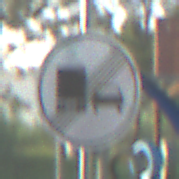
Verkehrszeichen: EndeUeberholverbotKraftfahrzeuge
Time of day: SunriseSunset
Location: Outdoor (Suburban)
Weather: PartlyCloudy
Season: NotSpecified
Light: Natural